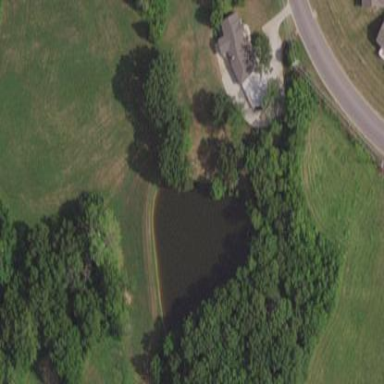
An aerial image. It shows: Pond surrounded by natural water.